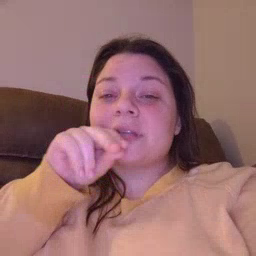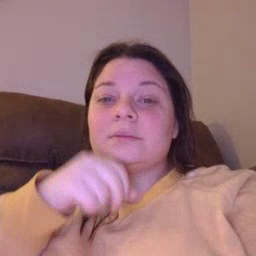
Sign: duck